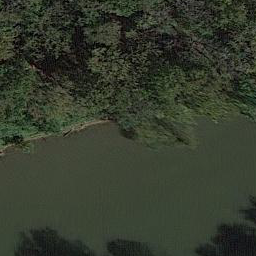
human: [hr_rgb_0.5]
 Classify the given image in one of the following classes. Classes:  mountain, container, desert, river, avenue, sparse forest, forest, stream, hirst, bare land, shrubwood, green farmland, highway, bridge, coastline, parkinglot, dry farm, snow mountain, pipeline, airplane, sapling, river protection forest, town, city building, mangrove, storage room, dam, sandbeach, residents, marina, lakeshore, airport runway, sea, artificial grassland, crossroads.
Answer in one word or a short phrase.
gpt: river protection forest